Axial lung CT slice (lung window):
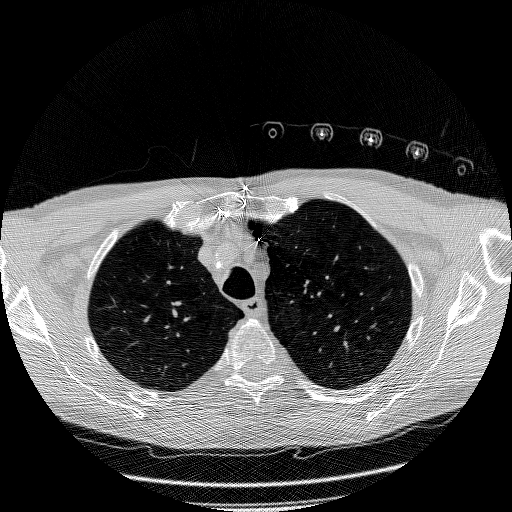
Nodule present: no